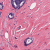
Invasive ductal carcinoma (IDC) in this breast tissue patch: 1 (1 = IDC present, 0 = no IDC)